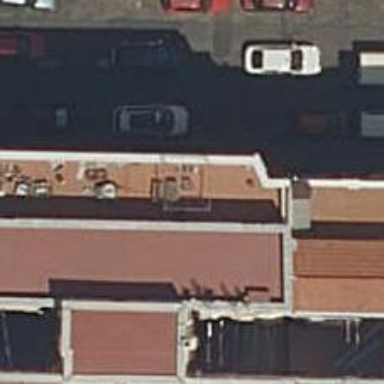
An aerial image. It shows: Car repair shop.